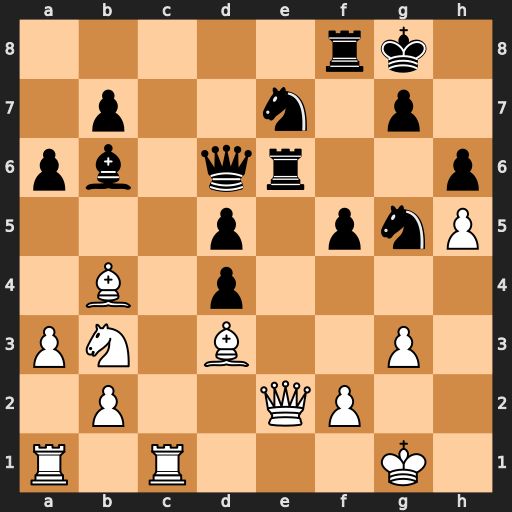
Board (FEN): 5rk1/1p2n1p1/pb1qr2p/3p1pnP/1B1p4/PN1B2P1/1P2QP2/R1R3K1
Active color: w
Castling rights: -
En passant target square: -
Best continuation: Bxd6 Rxe2 Bxe2